Question: I have been looking at this problem for a while and still don't know what is wrong.
My makefile looks like:
'''
F90 = pgf90
NETCDF_DIR = /opt/netcdf
LBS = -L$(NETCDF_DIR)/lib -lnetcdff -lnetcdf
INCLUDE_MODULES = -I$(NETCDF_DIR)/include
EXEC = CNG_WRFCHEM_EMI
OBJS = module_CNG_WRFCHEM_EMI_lib.o CNG_WRFCHEM_EMI.o
${EXEC} : ${OBJS}
${F90} -o $@ ${OBJS} ${LIBS}
.f90.o:
${F90} -c ${INCLUDE_MODULES} $<
clean:
rm -f ${EXEC} ${OBJS} *.mod
'''
The error message is:
'''
make: *** No rule to make target 'module_CNG_WRFCHEM_EMI_lib.o', needed by 'CNG_WRFCHEM_EMI'. Stop.
'''
All the files are in the same directory as the picture shows:

thanks
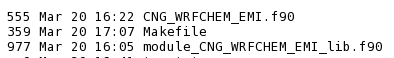
Answer: Make doesn't know that '.f90' is a suffix, so your suffix rule is not valid. It's not enough to just declare a suffix rule if make doesn't know about the suffix. If you want to use suffix rules, you also have to add the new suffix with the '.SUFFIXES' pseudo-target, like this:
'''
.SUFFIXES: .f90
'''
Or you can use pattern rules, which don't require this (but are GNU make-specific):
'''
%.o : %.f90
${F90} -c ${INCLUDE_MODULES} $<
'''